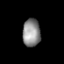
Tissue: prostate
Cell type: T cells
Senescence score: 0.3222
Nuclear area (px): 489
Mean DAPI intensity: 140.065